Question: Hi people do you maybe help me with my question? I have a 'Form' with 'combobox' and 'Panel'. I need when I selected in 'Combobox (item1 = yes,item2=no) item 2', panel make 'visible=false' (with all item have), and items that are not visible in panel('radiobutton, textbox' etc.) the table in database write null for this items. Excuse me! for my grammar error ;)

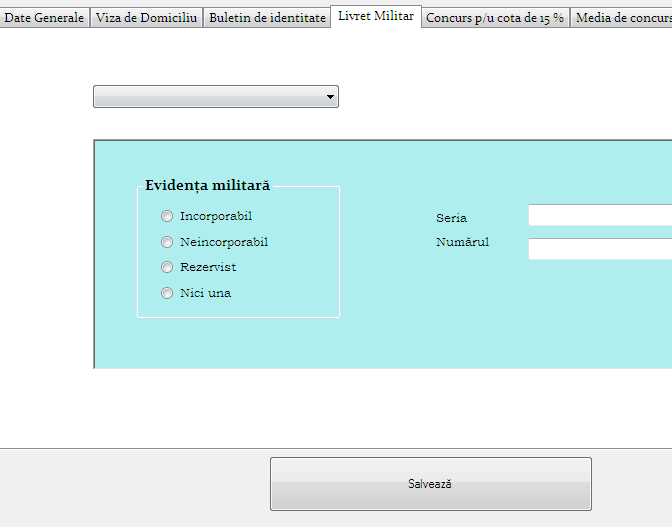
Answer: On 'ComboBox1_SelectedIndexChanged' write code
'''
If ComboBox1.SelectedIndex = 0 Then 'Also take ComboBox1.SelectedItem='Yes'
Panel1.Visible = True
Else
Panel1.Visible = False
If RadioButton1.Checked = False Then
Label1.Text="NULL"
End If
End If
'''
Pass Label Value to the database.